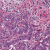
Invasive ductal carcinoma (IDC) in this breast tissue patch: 1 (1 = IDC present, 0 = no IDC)